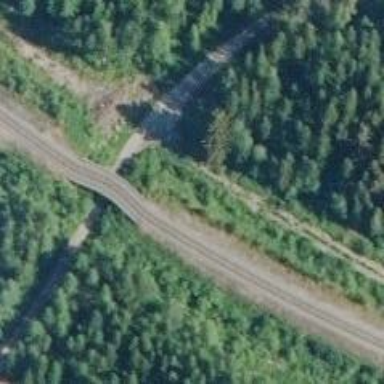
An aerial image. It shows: Bridge carrying railway with B1 track class.